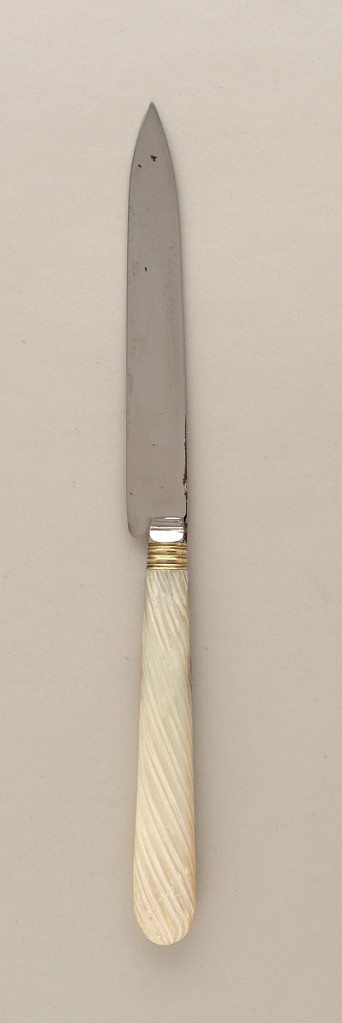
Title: Dessert Knife with Mother-of-Pearl Handle
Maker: François Nicoud, French, active Paris ca. 1875-1890
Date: ca. 1890
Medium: steel, gold plated, silver, mother of pearl
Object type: knife
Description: One of twelve dessert knives. Rectangular blade with pointed tip, devoid of surface decoration. Banded gold plated ferrule leads to mother of pearl handle, decorated with carved diagonal fluting, slightly widenning to rounded terminal.